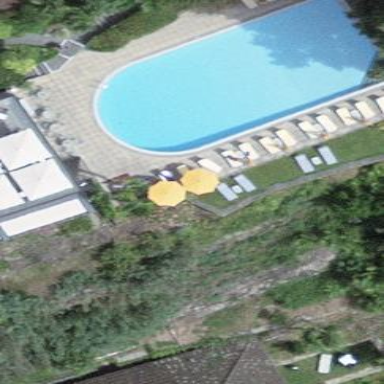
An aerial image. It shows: Swimming pool located in leisure land.